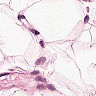
Metastatic tissue present: no